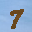
Label: 7